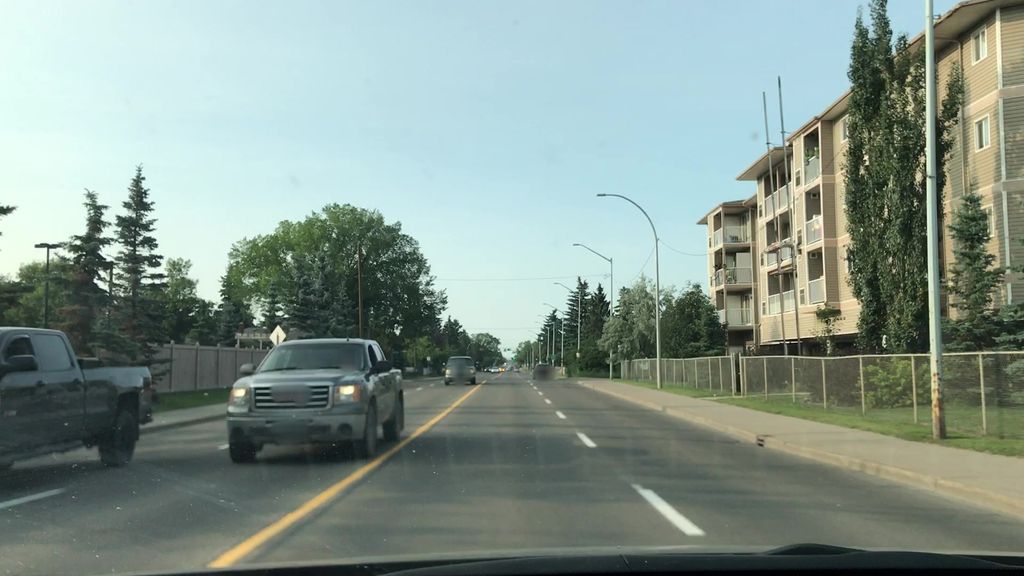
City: edmonton